Field crop: tomato
Growth stage: 2
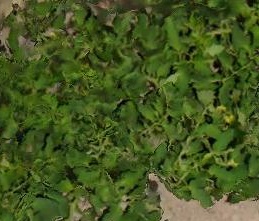
Species: tomato